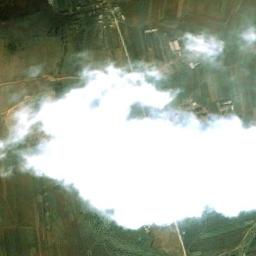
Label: cloud